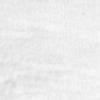
Label: no_change